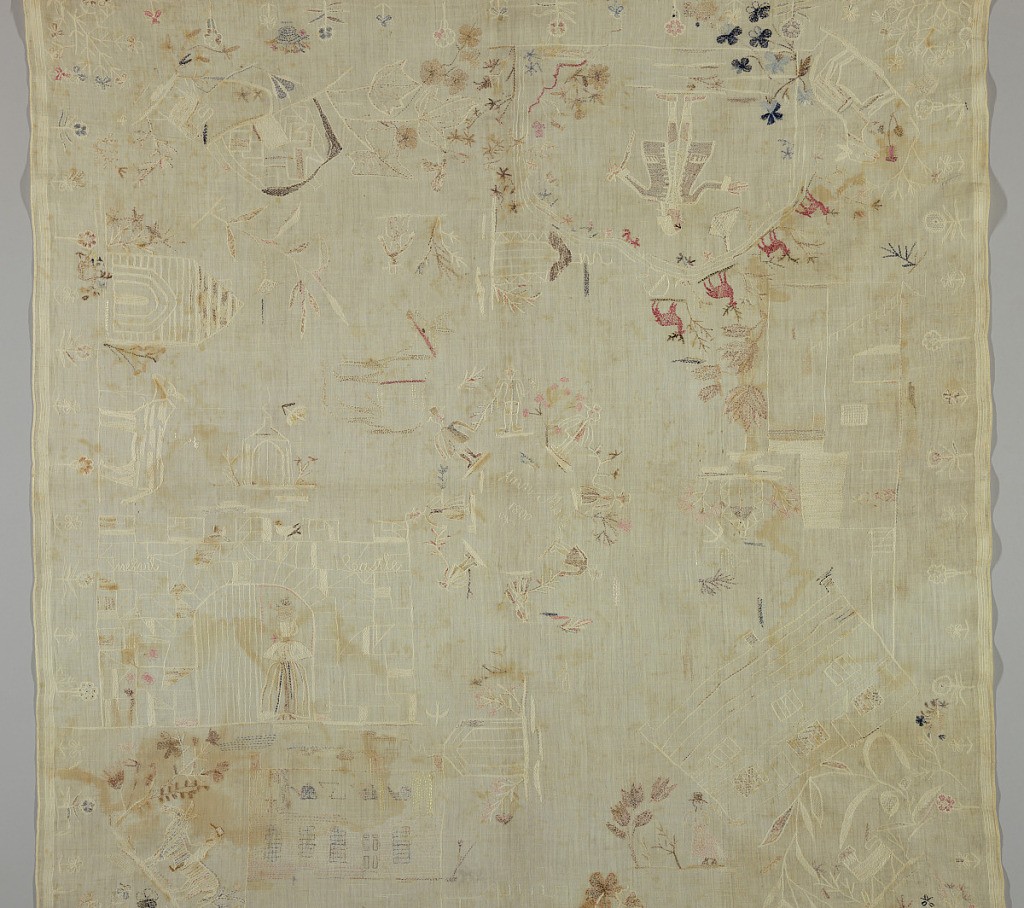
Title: Sampler
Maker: Ann Mack
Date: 1800
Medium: cotton and silk embroidery, cotton foundation Technique: running and drawnwork stitches on plain weave
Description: Eight people holding sprays arranged in the form of a wreath around "Ann Mack 1800."  Lion, man on horseback, a burrow, headless animal, and a building labeled "Melville Castle."